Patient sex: M
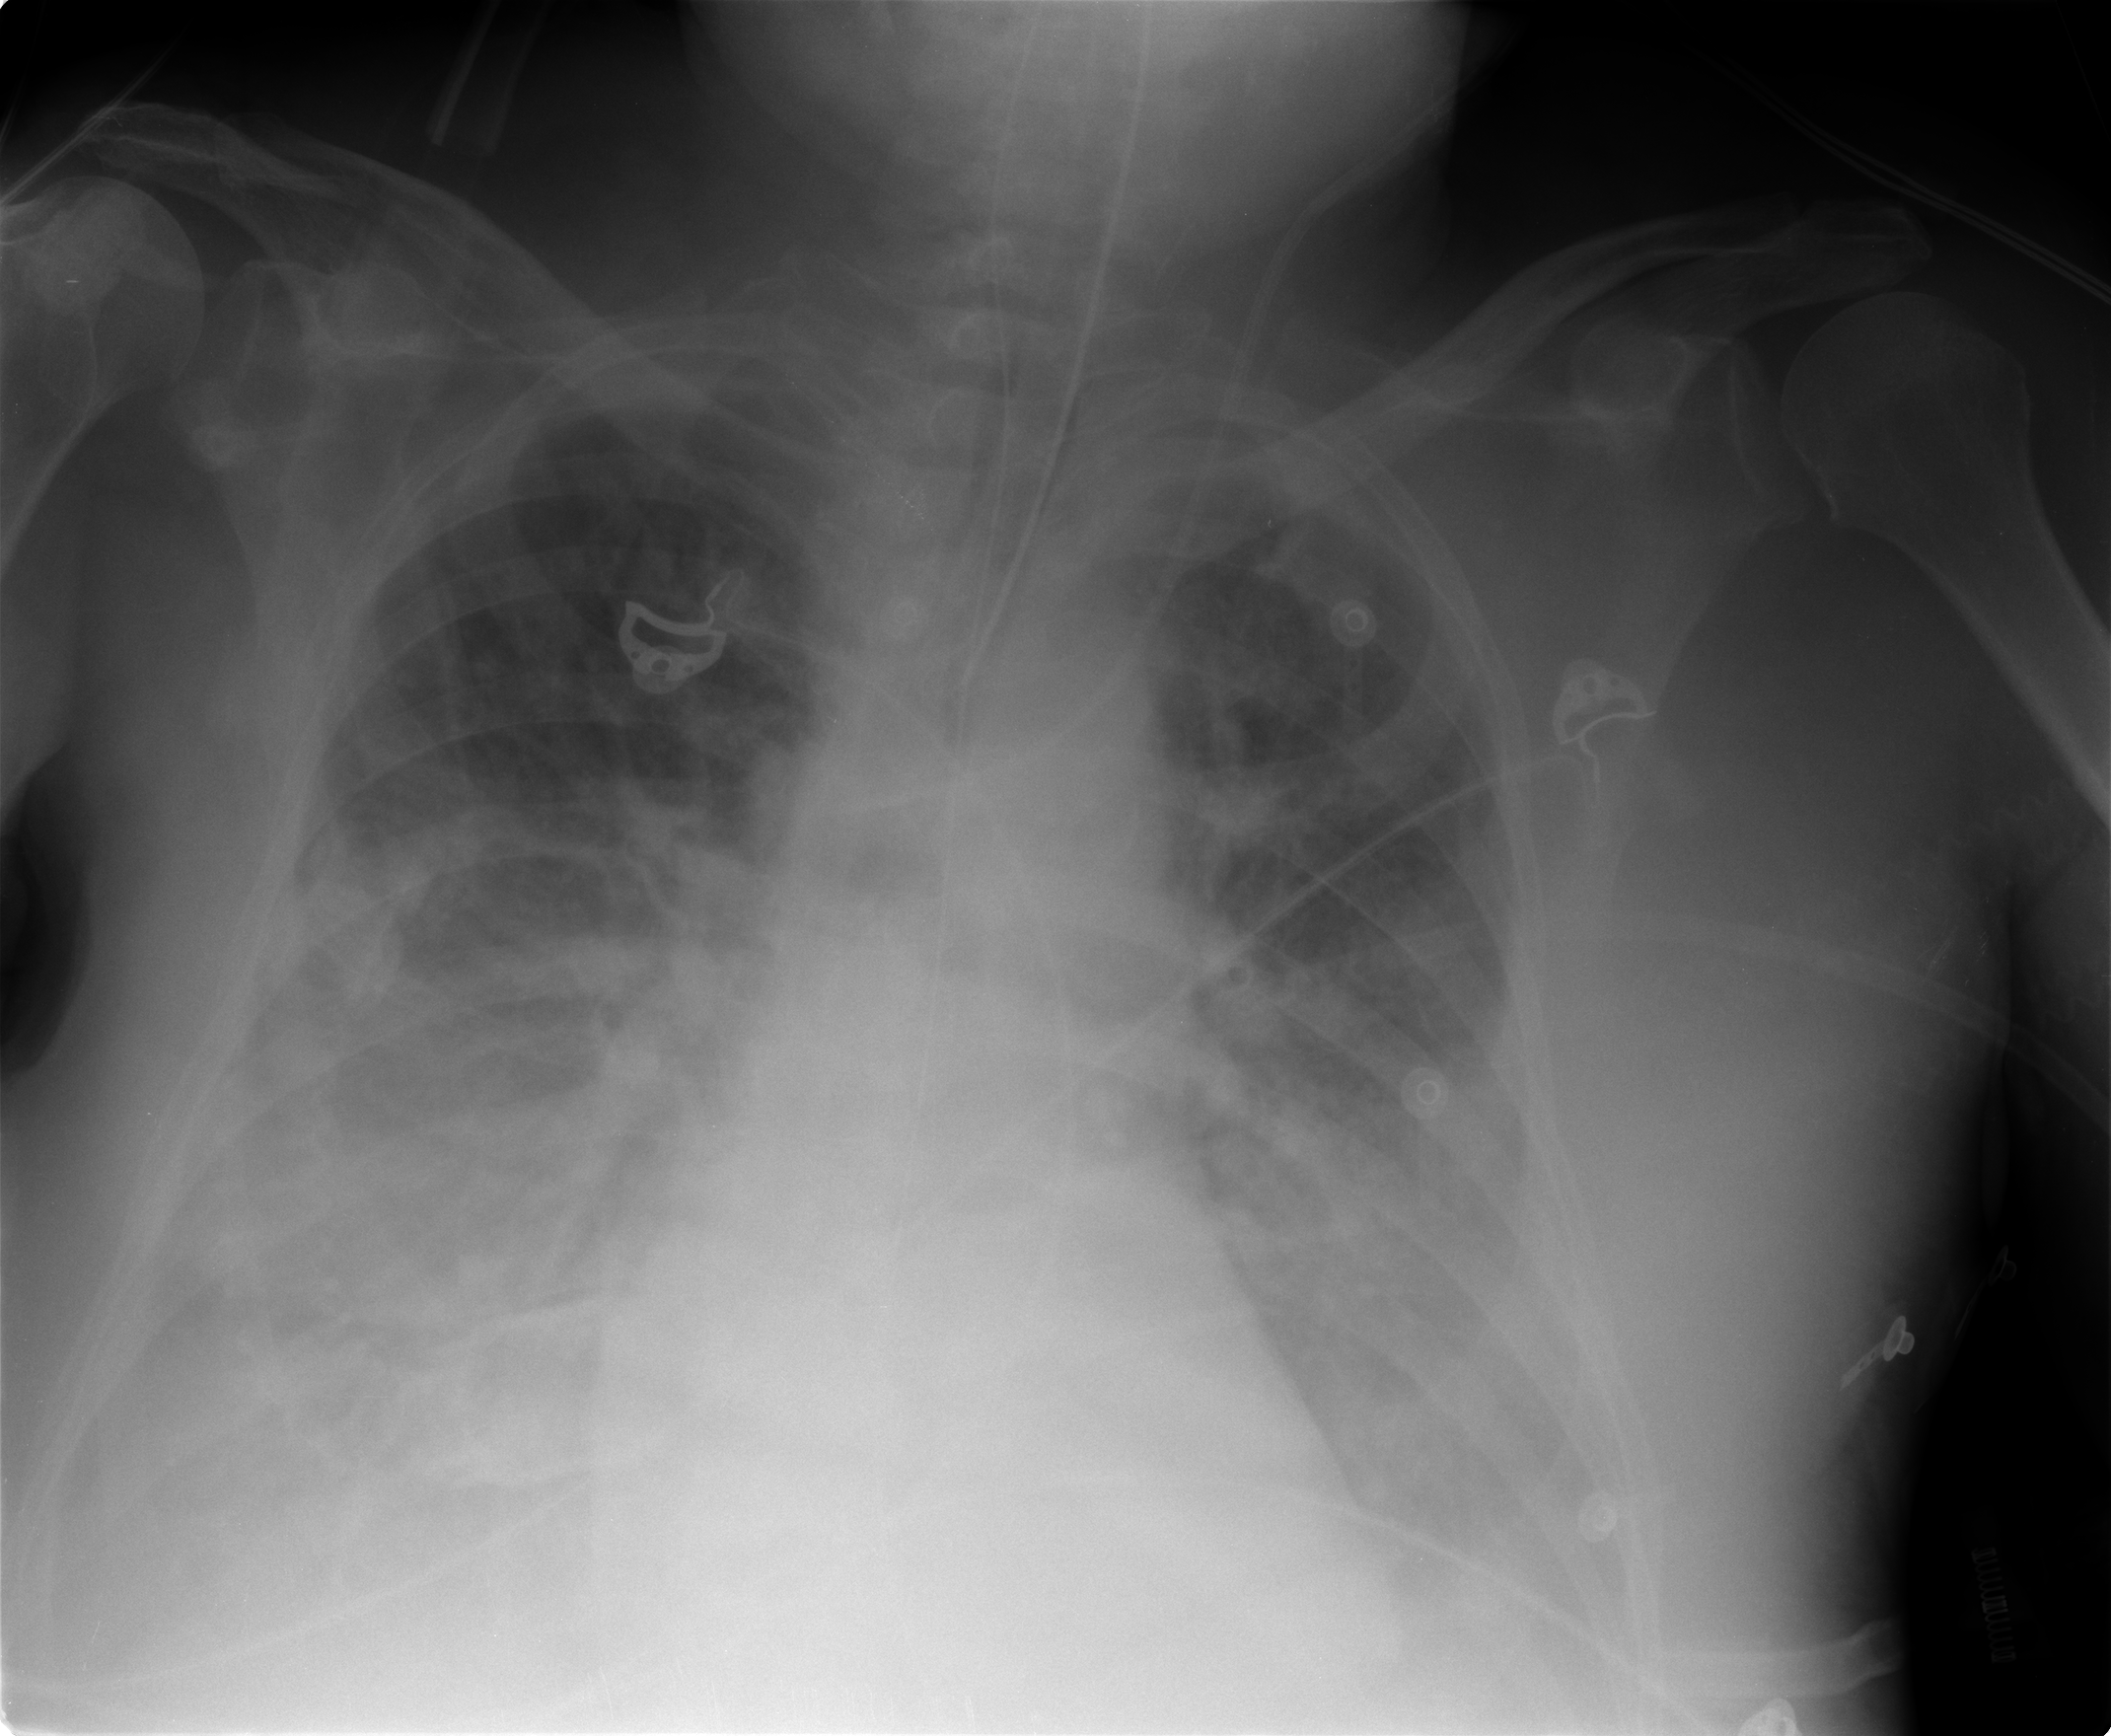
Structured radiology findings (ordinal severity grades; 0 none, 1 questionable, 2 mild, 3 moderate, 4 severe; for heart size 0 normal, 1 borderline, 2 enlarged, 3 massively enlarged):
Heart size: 1
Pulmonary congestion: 2
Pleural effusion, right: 2
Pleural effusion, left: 2
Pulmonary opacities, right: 2
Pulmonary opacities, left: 2
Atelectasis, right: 2
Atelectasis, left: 2